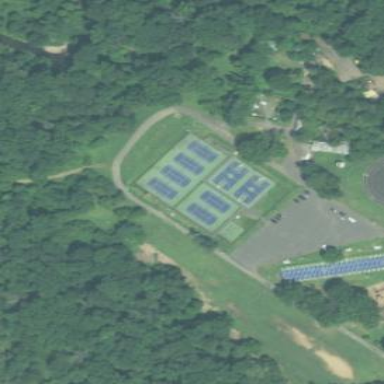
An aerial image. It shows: Tennis court on pitch designated for leisure land.